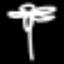
Label: palm tree